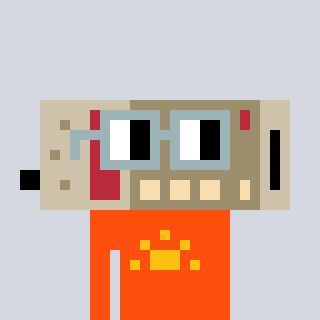
a pixel art character with square dark gray glasses, a cordless phone-shaped head and a orange-colored body on a cool background